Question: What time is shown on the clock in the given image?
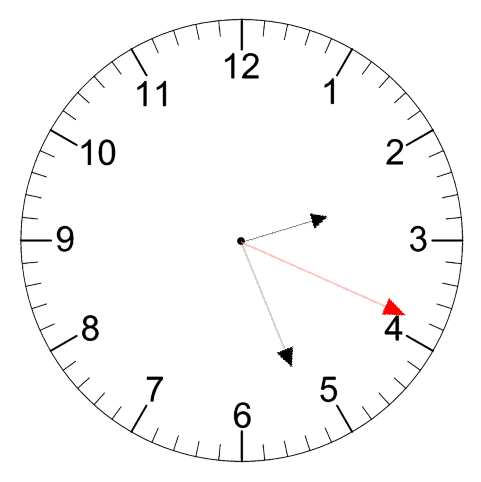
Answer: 02:26:19